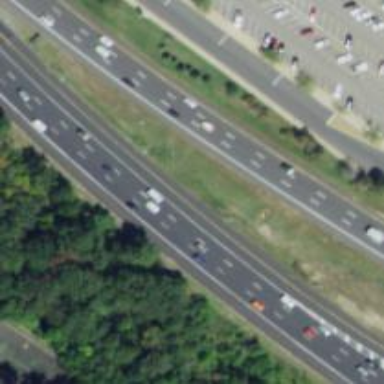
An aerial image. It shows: Asphalt motorway identified as Urban Freeway/Expressway.